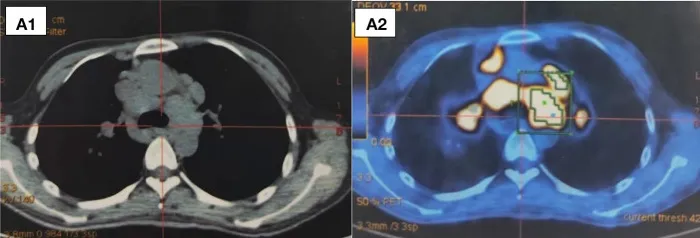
(A-C) Partial images of positron emission tomography-CT scan in 2017. (A) Mediastinal lymph nodes enlargement (tracheal carina) SUV max = 18.39; (aortopulmonary window) SUV max = 18.93.
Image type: radiology (pet)